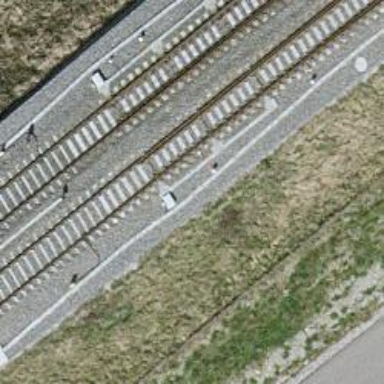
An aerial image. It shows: Railway switch.